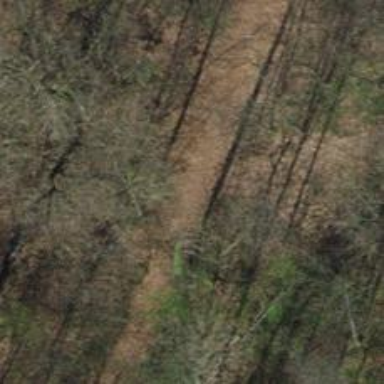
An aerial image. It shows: Path with woodchips surface.